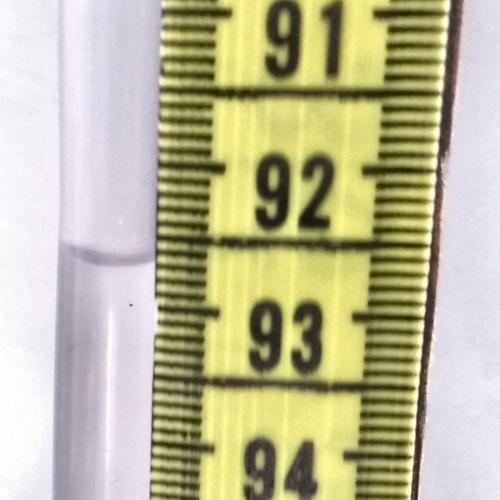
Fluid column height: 92.7 cm